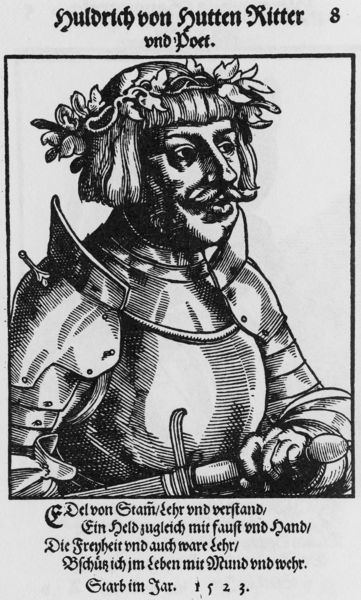
Titel: Bildnis des Ulrich von Hutten
Künstler: Tobias Stimmer
Institution: (Seriendruck)
Schlagwörter: blätter, hand, kampf, mann, brust, frisur, grau, mund, nase, profil, stirn, zeichnung, bart, schnurrbart, augen, gesicht, rahmen, bild, bildnis, hände, portrait, porträt, gewand, haare, augenbrauen, kinn, krone, schulter, holzschnitt, schrift, grafik, schlacht, dichter, poet, deutsch, edel, schnauzbart, schnauzer, griff, panzer, buch, druck, schnitt, stich, widmung, schwarzweiß, schwert, säbel, text, degen, proträt, kranz, lorbeer, lorbeerkranz, ritter, rüstung, brustpanzer, harnisch, halbprofil, mittelalter, gedicht, fraktur, spruch, kreuzritter, ulrich von hutten, ausrüstung, ulrich, huldrich, dichterkranz, hutten, bauernaufstand, 1523, 8, metallbuch, huldrich von hutten ritter, starb im jahr 1523, blätterkrone, loblied, von hutten, vpm